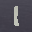
Label: 1